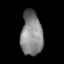
Tissue: lung
Cell type: Endothelial cells
Senescence score: 0.5464
Nuclear area (px): 936
Mean DAPI intensity: 132.801